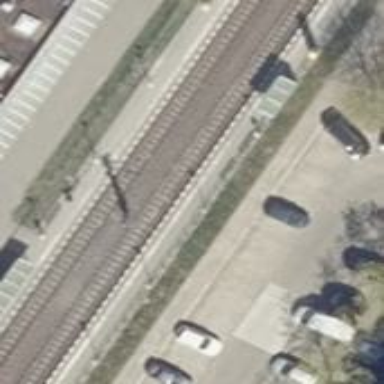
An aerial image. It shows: Platform for public transport with shelter. It is tram platform.